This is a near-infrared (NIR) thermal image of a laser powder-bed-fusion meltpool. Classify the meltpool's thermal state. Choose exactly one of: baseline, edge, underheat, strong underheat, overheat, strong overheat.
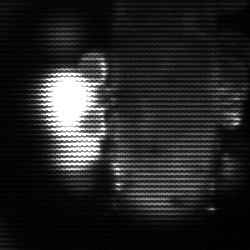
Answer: strong underheat